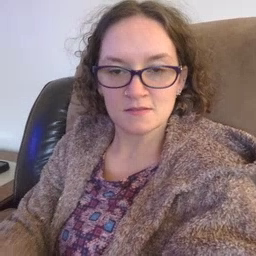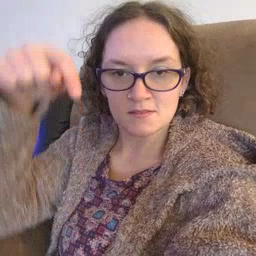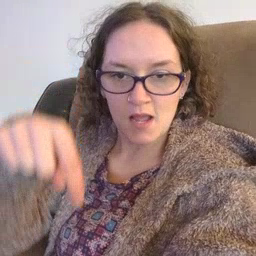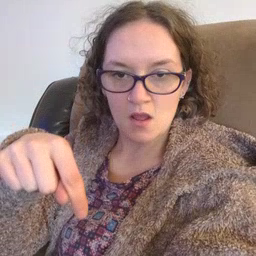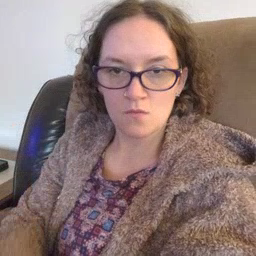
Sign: down